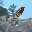
Label: 1